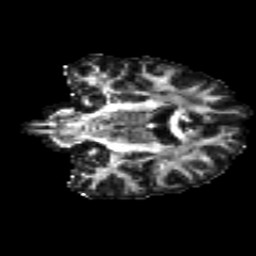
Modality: FA
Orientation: coronal
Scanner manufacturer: siemens
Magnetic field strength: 3 T
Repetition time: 4.16 s
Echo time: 0.0806 s